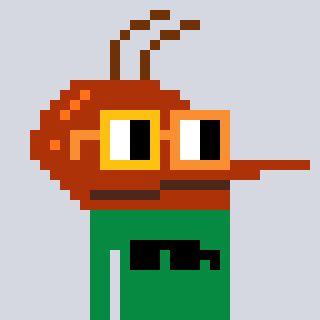
a pixel art character with square yellow and orange glasses, a mosquito-shaped head and a green-colored body on a cool background